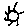
Label: sun